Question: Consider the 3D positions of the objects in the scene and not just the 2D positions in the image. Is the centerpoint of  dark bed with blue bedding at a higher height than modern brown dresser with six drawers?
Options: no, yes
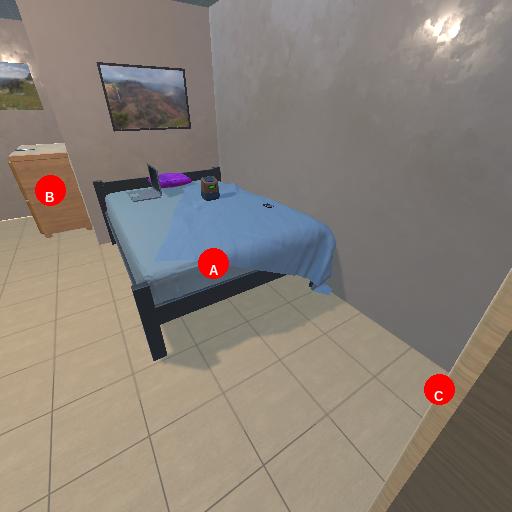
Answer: no